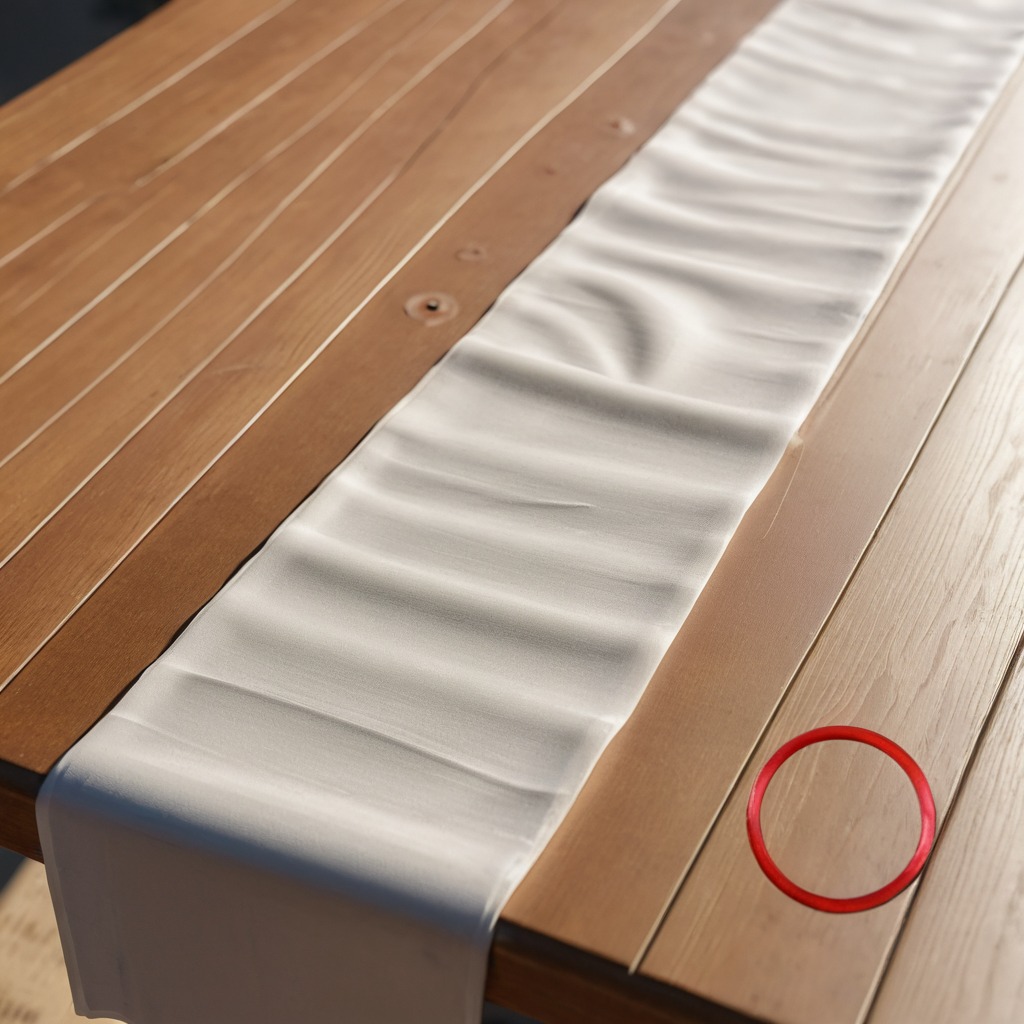
A rubber O-ring lying on a wooden table.